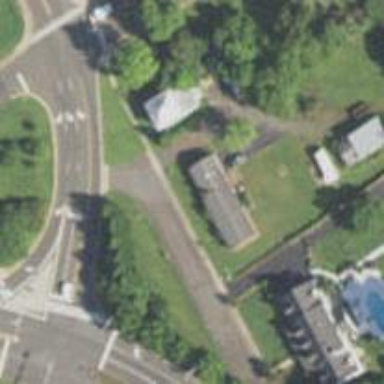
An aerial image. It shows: Residential road with asphalt surface and separate sidewalk.